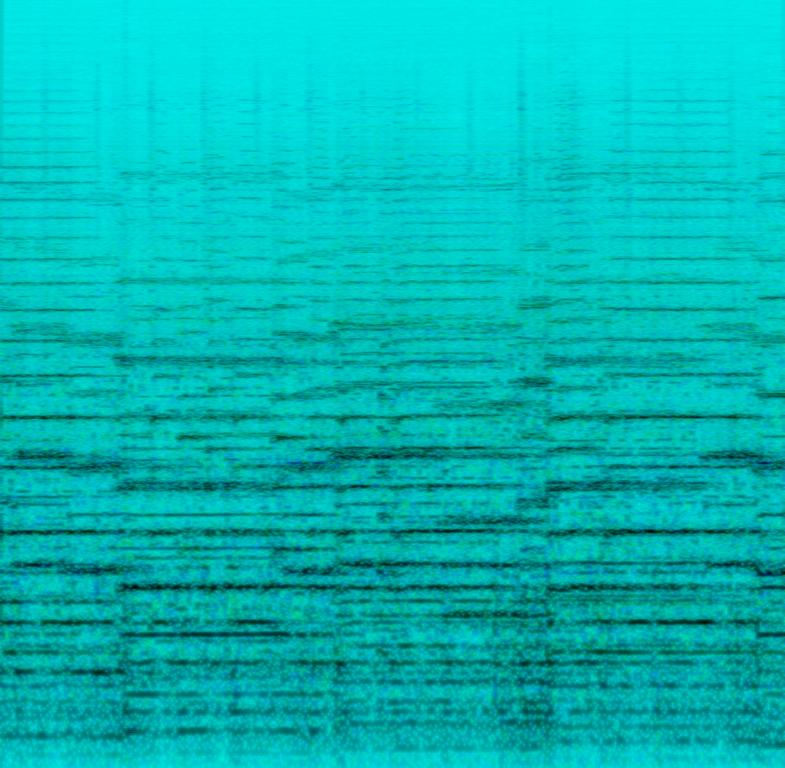
The low quality recording features a live performance of an orchestra and it consists of loud brass melody, mellow woodwinds melody, suspenseful violin melody and muffled percussion. It sounds epic, powerful and passionate. The recording is in mono, a bit noisy and it is reverberant as it was performed in a large concert hall.